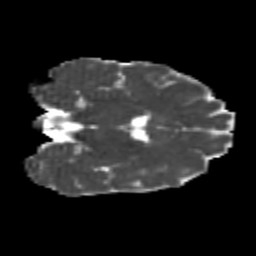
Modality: MD
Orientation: coronal
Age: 26
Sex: female
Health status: healthy
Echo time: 0.074 s